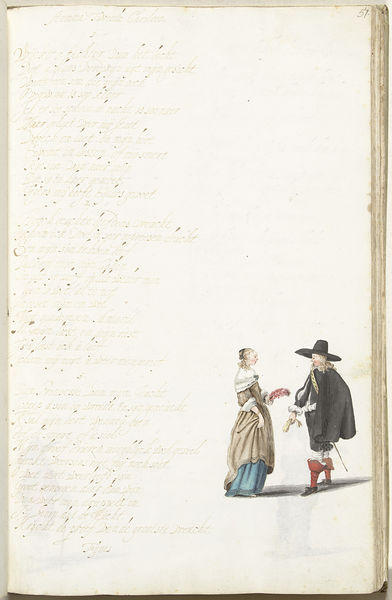
Titel: Dame en heer in gesprek
Künstler: Gesina ter Borch
Standort: Amsterdam
Institution: Rijksmuseum
Schlagwörter: blau, mann, umhang, frau, handschuh, hut, profil, schwarz, weiss, rot, tuch, gespräch, rock, paar, saum, schultern, liebe, papier, stab, figuren, buch, seite, illustration, autor, stiefel, schreiben, begegnung, haltend, handschrift, lyrik, musketier, kichote